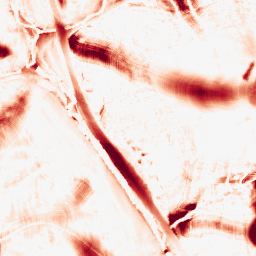
Category: morphological
Decomposition family: morphological_ellipse
Decomposition parameters: operation: opening
width: 50
height: 50
Upsampling method: sinc_hamming
Upsampling parameters: scale: 4
kernel_size: 16
Upsampling scale: 4